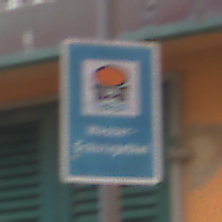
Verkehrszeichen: Wasserschutzgebiet
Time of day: Midday
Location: Outdoor (Urban)
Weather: Overcast
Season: NotSpecified
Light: Natural